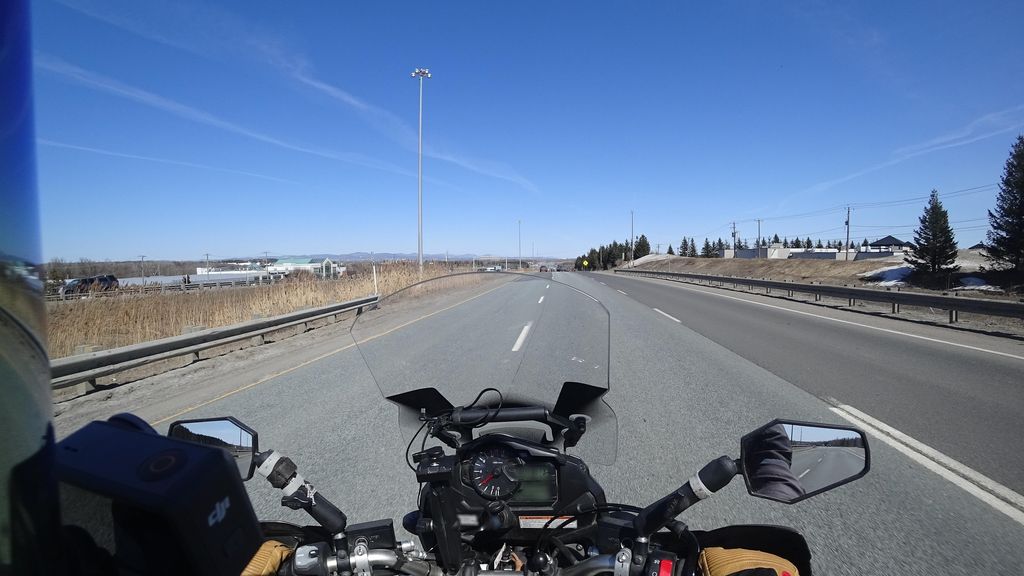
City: quebec_city